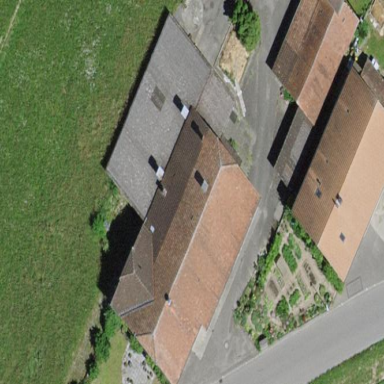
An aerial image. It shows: Farm building.